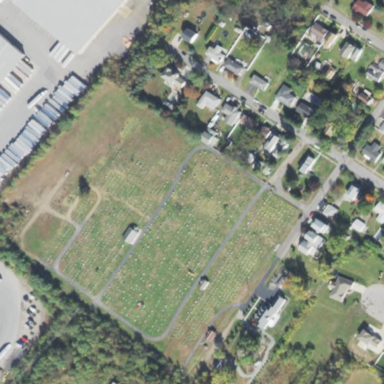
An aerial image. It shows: Cemetery.